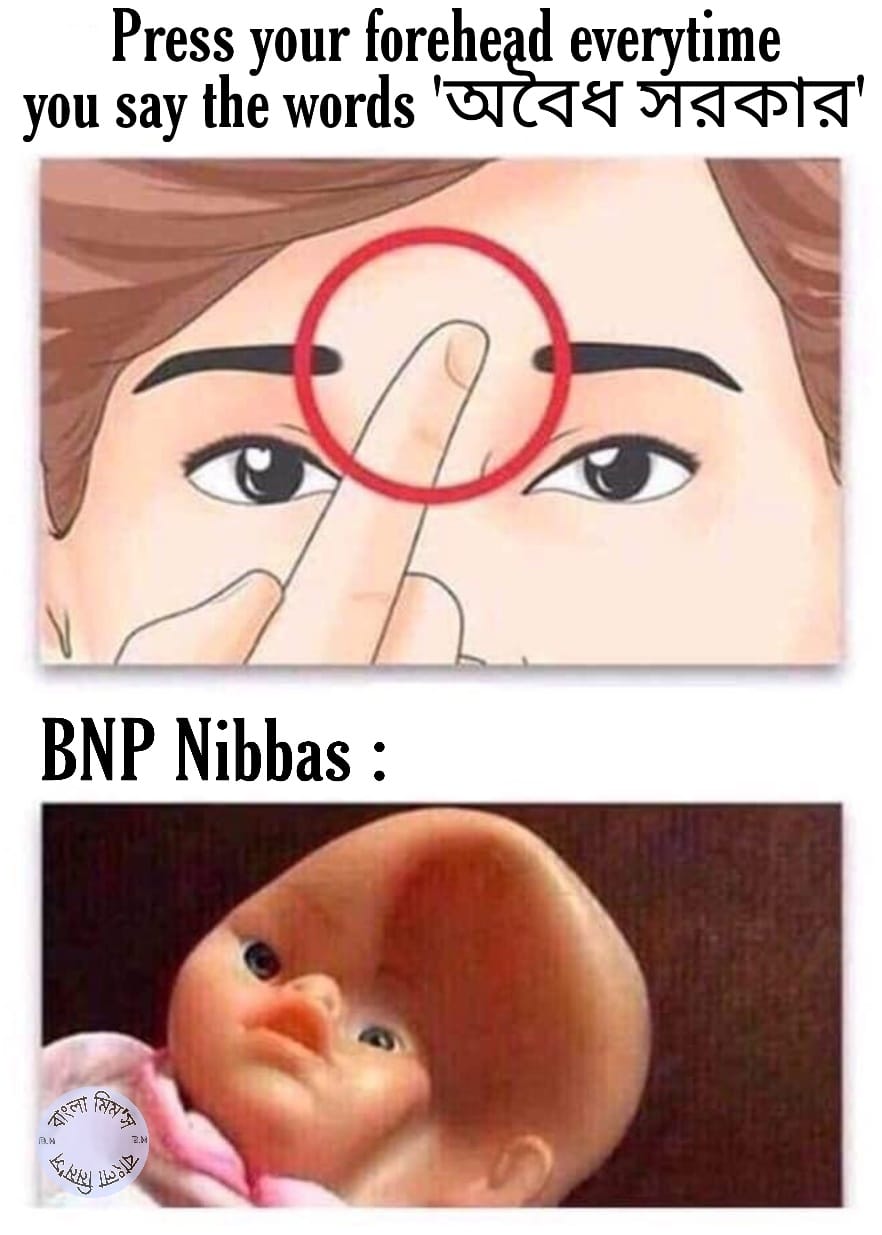
Caption: Press your forehead everytime you say the words  'অবৈধ সরকার'         BNP Nibbas :
Label: hate